Question: I'm attempting a parallax effect with a UIScrollView whereby there will be an UIImageView and UILabel per 'page', and as the user scrolls through the pages, the UIImageView will disappear off of the current page at a faster rate than the UILabel, while the next UIImageView and UILabel appear.
My code is working perfectly when on the first page as the amplifier is not taken into account, thus not working on any other page; the UIImageView is not centered horizontally within the page, which it should be.
Please can you tell me where I'm going wrong?
'''
- (void)scrollViewDidScroll:(UIScrollView *)scrollView {
CGPoint offset = scrollView.contentOffset;
NSInteger currentPage = floorf(offset.x / CGRectGetWidth(self.view.frame));
if (currentPage >= 0 && currentPage < CINNumberOfWalkthroughs) {
NSInteger lastPage = self.pageControl.currentPage;
self.pageControl.currentPage = currentPage;
float imageViewAmplifier = offset.x / scrollView.contentSize.width;
UIImageView *imageView = self.imageViews[currentPage];
float w = CGRectGetWidth(self.view.frame);
float a = CGRectGetWidth(imageView.frame);
imageView.center = CGPointMake((currentPage * w) + ((w + a) / 2) + (offset.x * imageViewAmplifier), imageView.center.y);
}
}
'''
I used the following calculation to determine the center position of each of the UIImageViews, and then add a portion of the offset to add the moving effect.

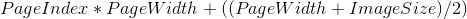
Answer: I managed to fix the issue by simplifying things - I have the tendency to overcomplicate everything which made this task a lot more difficult than it needed to be.
Instead of working out the current center of the 'imageView' and performing the translation by transforming the center point, I used a simple 'CGAffineTransformMakeTranslation()' which effectively deals with all of this for me. All I had to do from there was work out the actual offset from the origin of the page, and then fix the amplifier, which was corrected by working out the ration between the actual offset and the content size of the scroll view. My working solution can be found below:
'''
- (void)scrollViewDidScroll:(UIScrollView *)scrollView {
CGPoint offset = scrollView.contentOffset;
NSInteger currentPage = floorf(offset.x / CGRectGetWidth(self.view.frame));
if (currentPage >= 0 && currentPage < CINNumberOfWalkthroughs) {
self.pageControl.currentPage = currentPage;
UIImageView *imageView = self.imageViews[currentPage];
float multiplier = -1 * (offset.x / scrollView.contentSize.width);
float w = CGRectGetWidth(self.view.frame);
imageView.transform = CGAffineTransformMakeTranslation((offset.x - currentPage * w) * multiplier, 0);
UILabel *instructionLabel = self.instructionLabels[currentPage];
instructionLabel.transform = CGAffineTransformMakeTranslation((offset.x - currentPage * w) * (multiplier - 0.4), 0);
}
}
'''